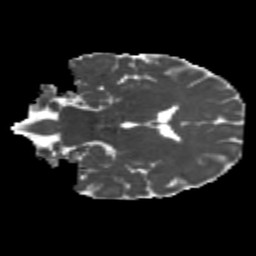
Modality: MD
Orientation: coronal
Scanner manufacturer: siemens
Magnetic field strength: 3 T
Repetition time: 4.16 s
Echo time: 0.0806 s